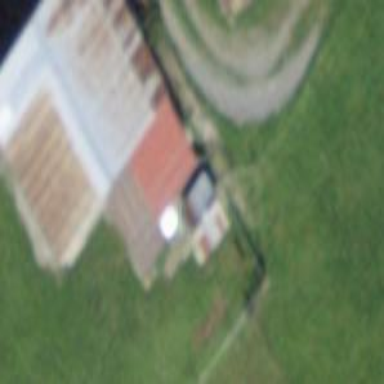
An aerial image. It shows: Rural barn.